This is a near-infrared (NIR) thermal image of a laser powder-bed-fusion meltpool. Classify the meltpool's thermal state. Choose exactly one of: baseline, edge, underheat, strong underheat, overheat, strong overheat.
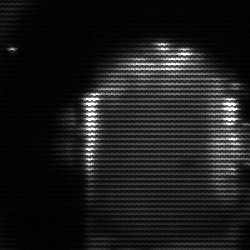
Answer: baseline